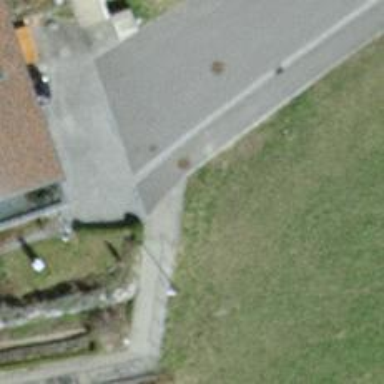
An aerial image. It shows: Footway.